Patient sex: F
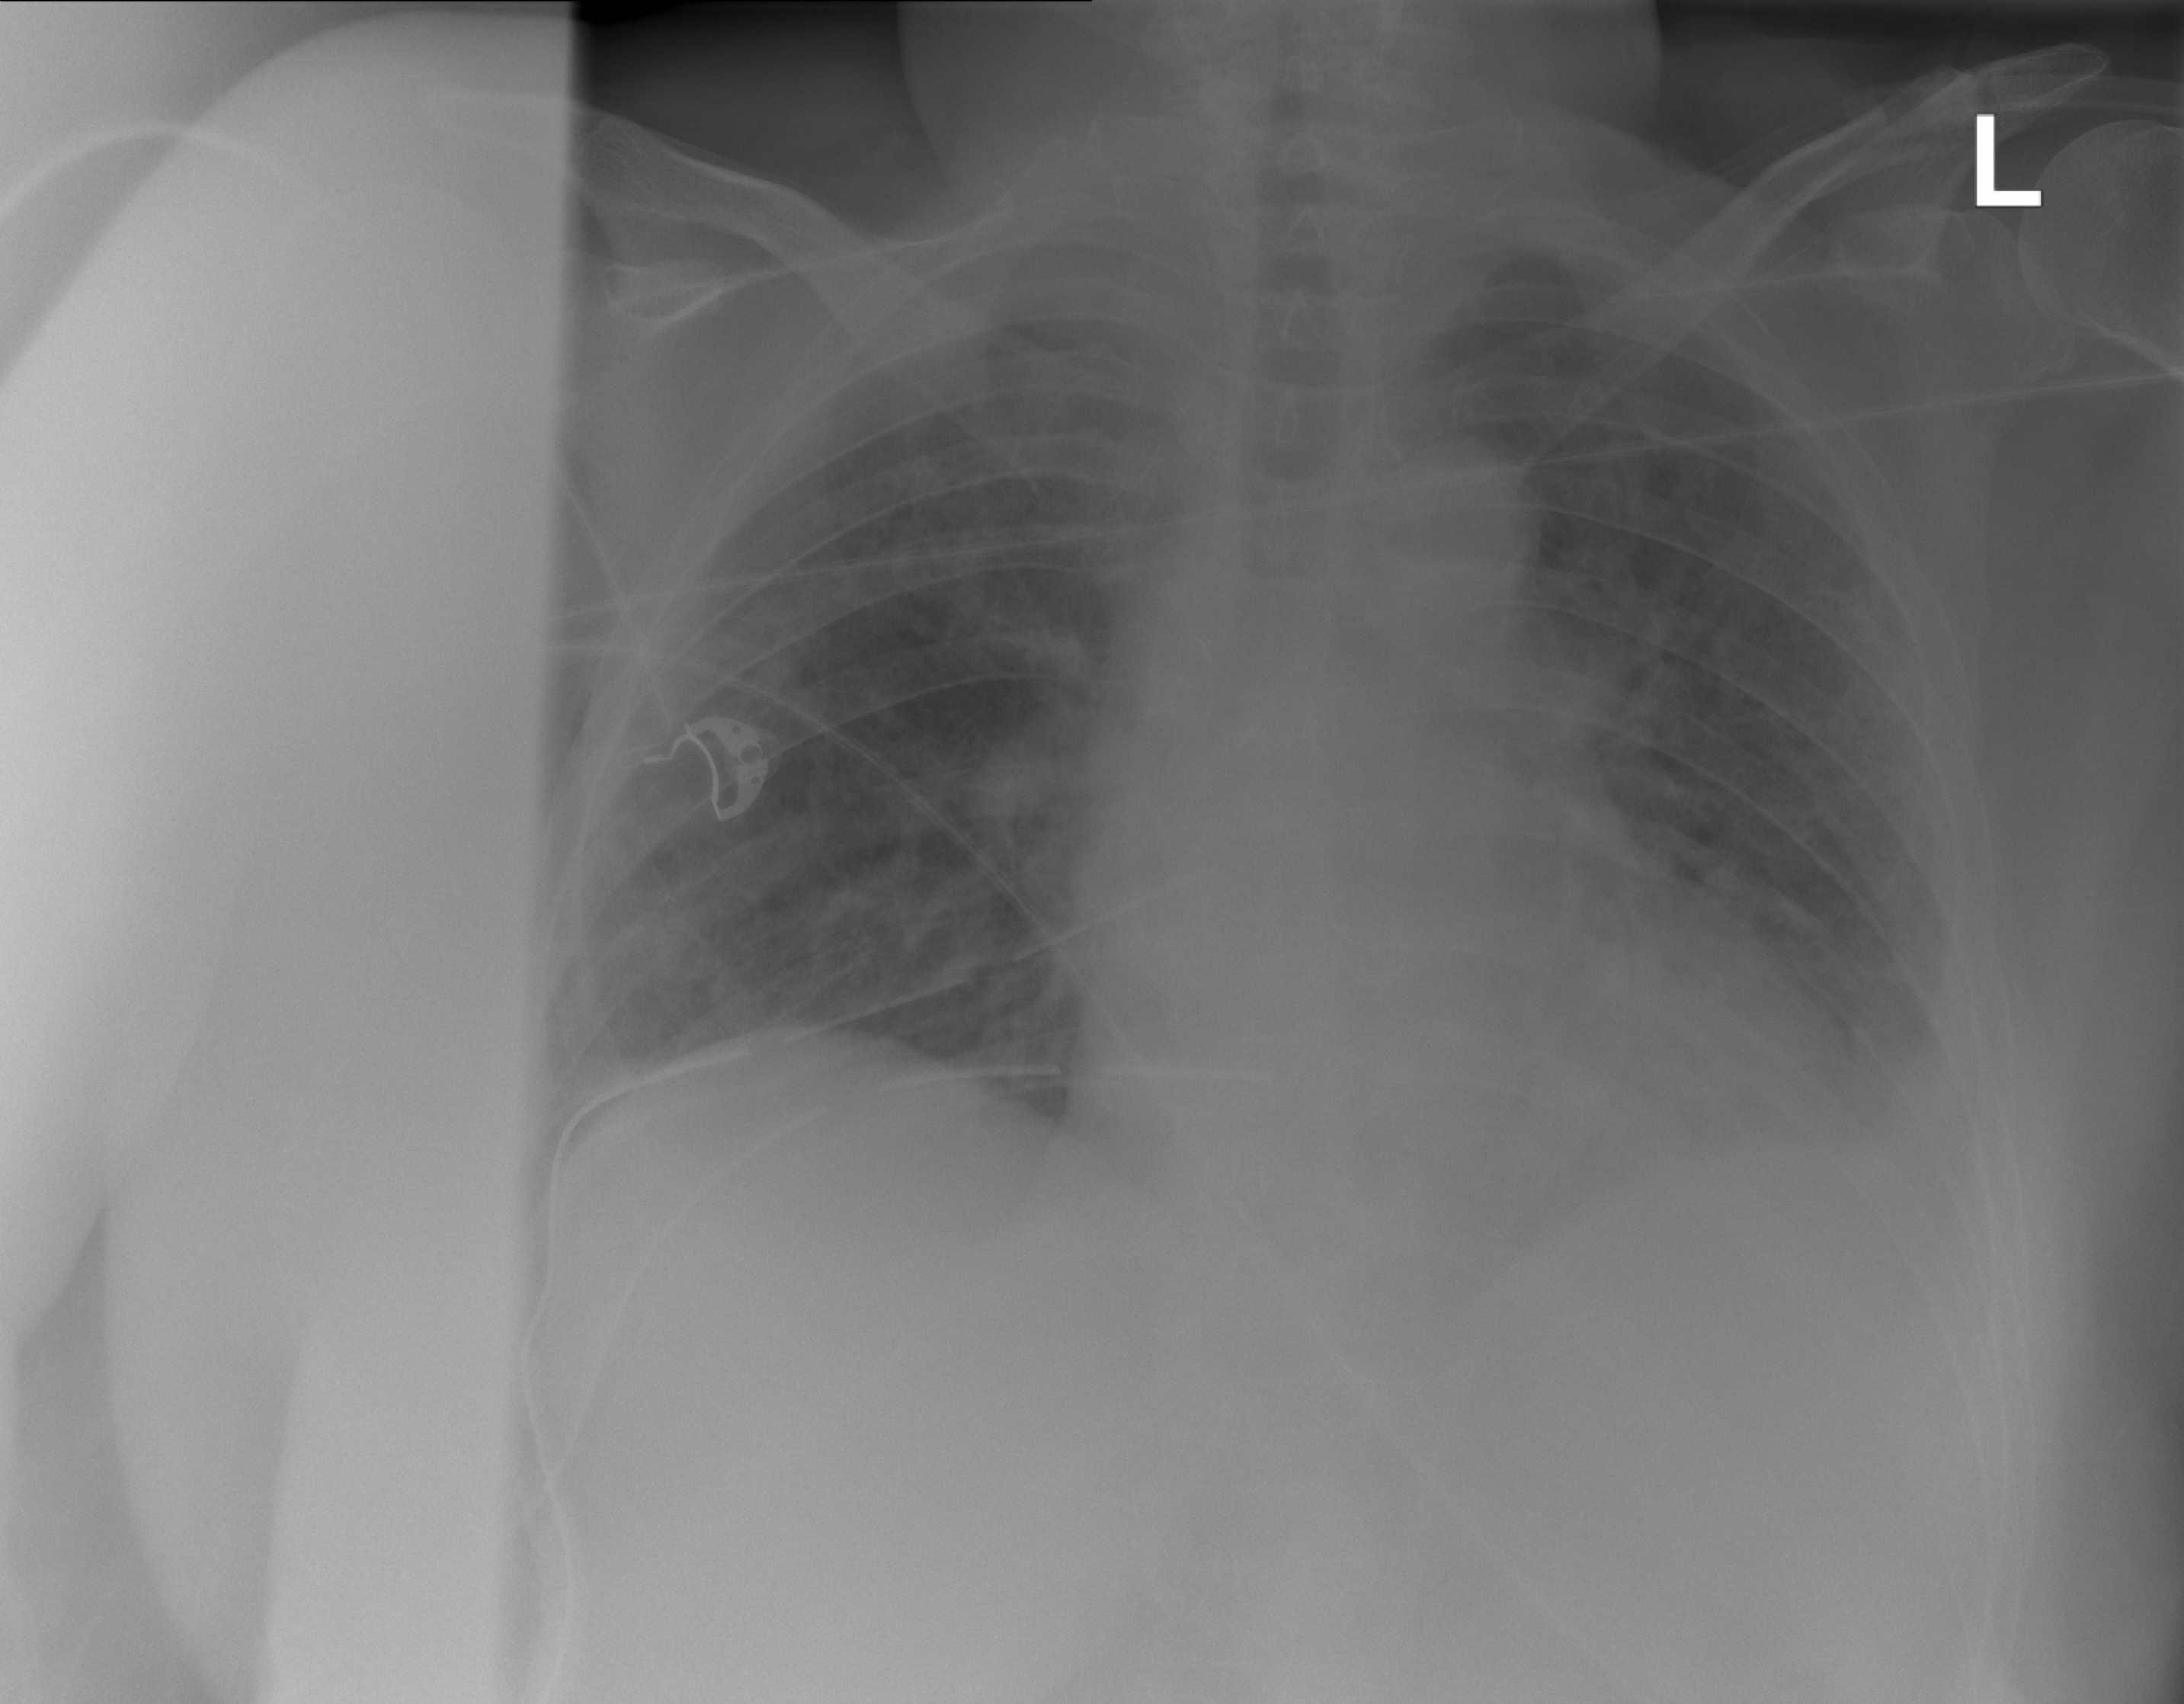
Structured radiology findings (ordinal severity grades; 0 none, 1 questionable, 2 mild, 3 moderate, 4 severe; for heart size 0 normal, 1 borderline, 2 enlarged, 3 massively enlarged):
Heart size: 2
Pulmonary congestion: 0
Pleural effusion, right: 0
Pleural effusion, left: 2
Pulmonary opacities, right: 0
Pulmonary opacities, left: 0
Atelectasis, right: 2
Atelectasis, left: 2